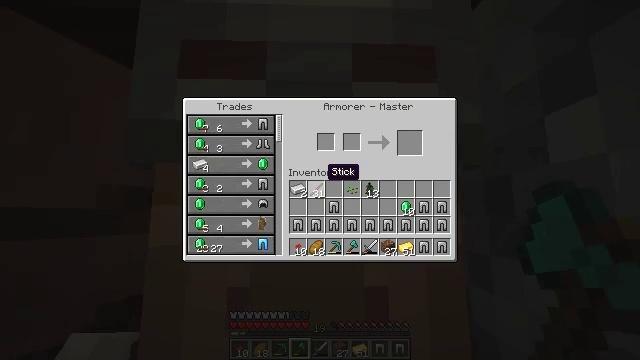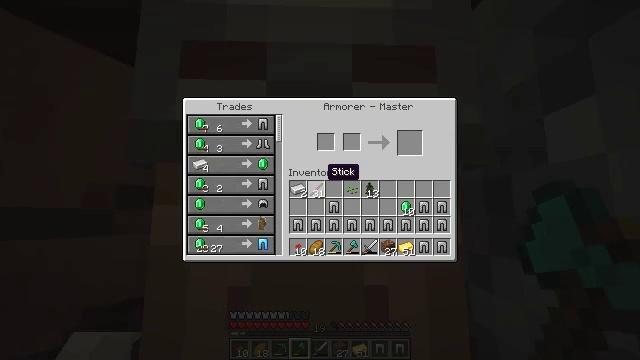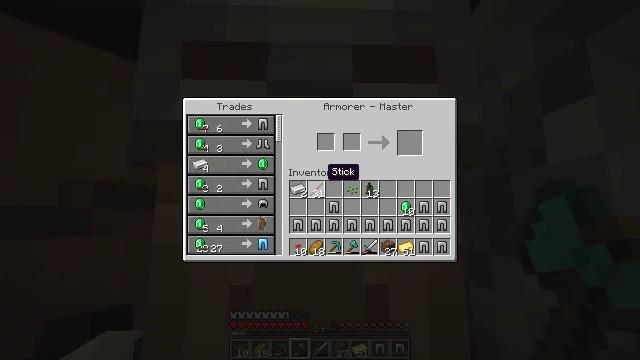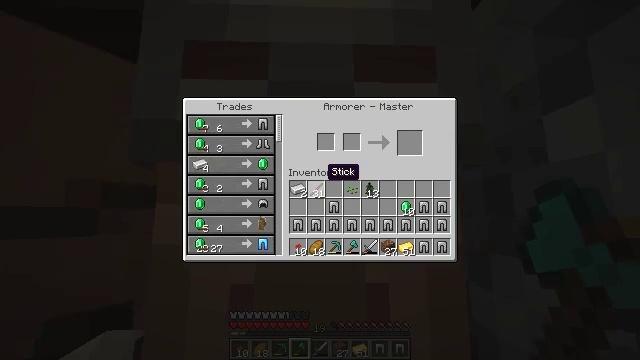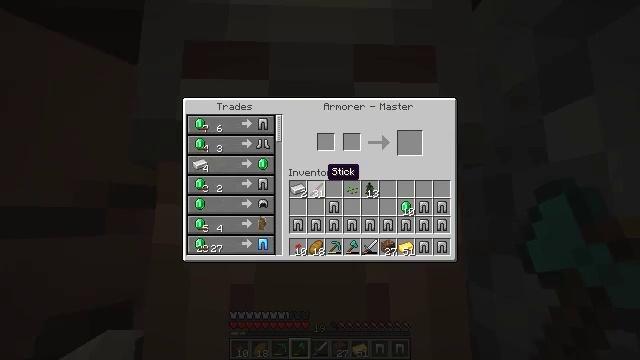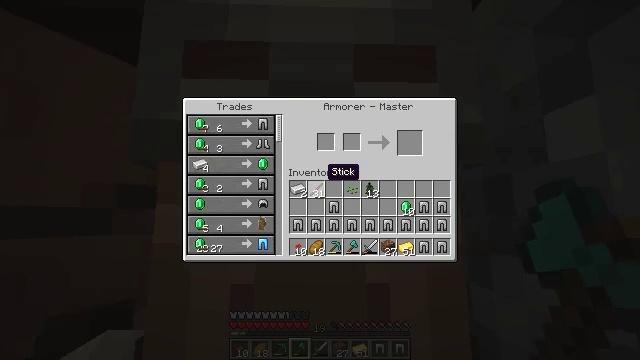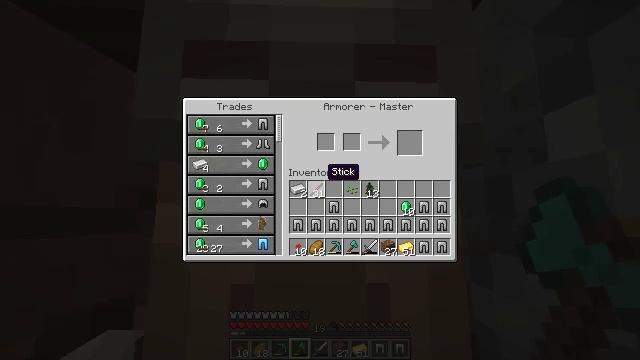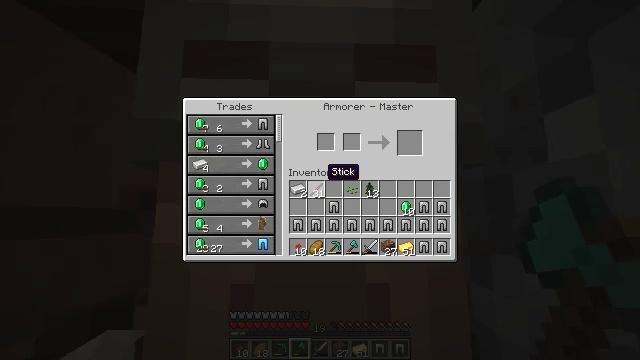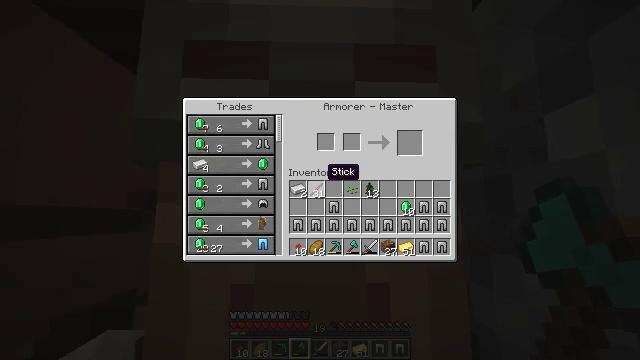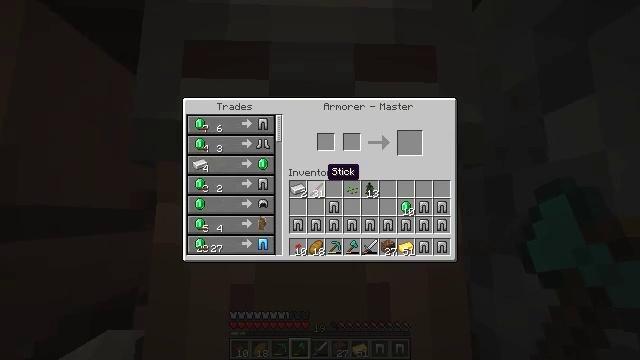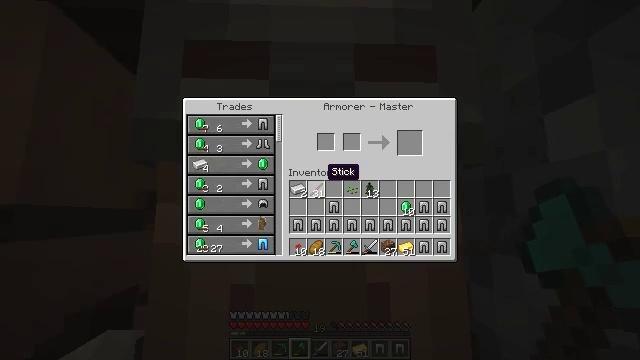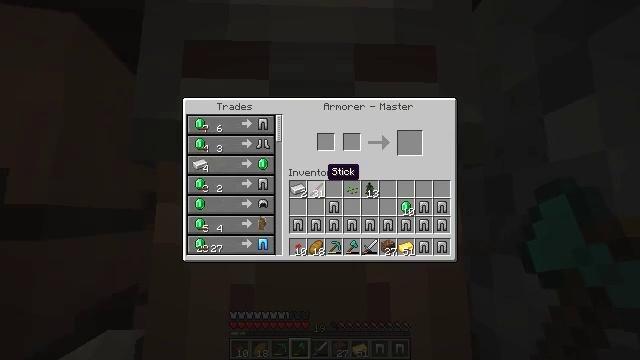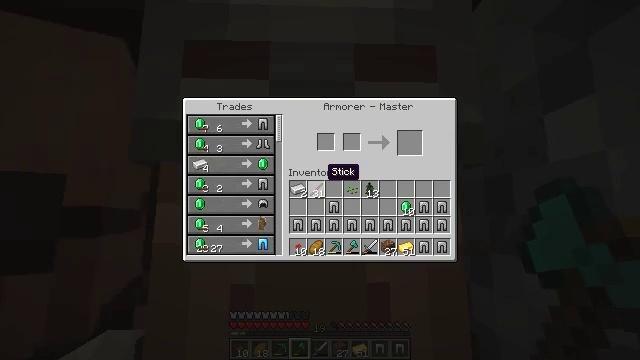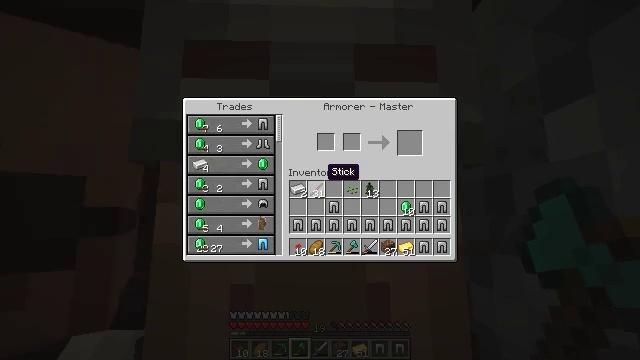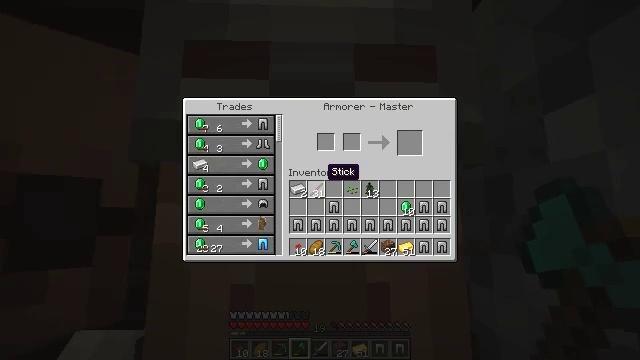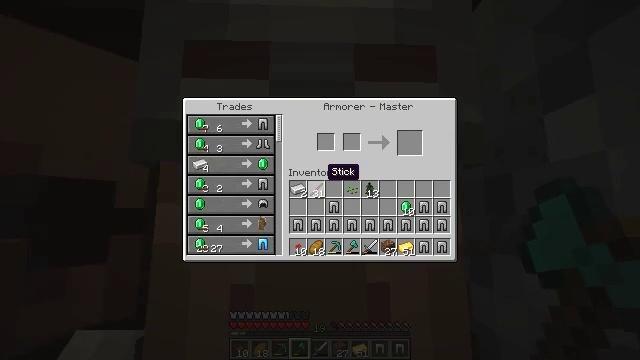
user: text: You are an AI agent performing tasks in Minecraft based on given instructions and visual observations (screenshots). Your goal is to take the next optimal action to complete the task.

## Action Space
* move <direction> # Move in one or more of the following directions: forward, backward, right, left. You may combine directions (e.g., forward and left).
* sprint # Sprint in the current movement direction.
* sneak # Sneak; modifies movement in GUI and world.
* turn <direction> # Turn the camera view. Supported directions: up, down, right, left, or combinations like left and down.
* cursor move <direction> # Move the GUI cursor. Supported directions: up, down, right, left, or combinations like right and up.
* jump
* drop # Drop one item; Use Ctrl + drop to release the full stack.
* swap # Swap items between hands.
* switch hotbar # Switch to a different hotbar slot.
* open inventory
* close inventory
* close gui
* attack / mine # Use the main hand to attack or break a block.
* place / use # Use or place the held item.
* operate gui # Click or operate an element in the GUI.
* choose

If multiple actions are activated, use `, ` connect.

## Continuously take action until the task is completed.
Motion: motion action
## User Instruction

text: Craft a pair of chainmail leggings in the crafting table.
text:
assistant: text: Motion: no_op
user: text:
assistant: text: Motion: no_op
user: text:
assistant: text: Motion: no_op
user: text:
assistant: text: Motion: no_op
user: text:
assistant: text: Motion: no_op
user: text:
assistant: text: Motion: no_op
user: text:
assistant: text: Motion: no_op
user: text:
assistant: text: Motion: no_op
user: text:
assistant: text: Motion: no_op
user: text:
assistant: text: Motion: no_op
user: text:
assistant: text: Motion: no_op
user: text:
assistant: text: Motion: no_op
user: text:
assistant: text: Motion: no_op
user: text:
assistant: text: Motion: no_op
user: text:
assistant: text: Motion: no_op
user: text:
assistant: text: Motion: no_op
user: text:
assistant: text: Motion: no_op
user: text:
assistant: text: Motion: no_op
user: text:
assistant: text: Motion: no_op
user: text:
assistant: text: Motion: no_op
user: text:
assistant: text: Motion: no_op
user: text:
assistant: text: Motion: close gui
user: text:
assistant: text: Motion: no_op
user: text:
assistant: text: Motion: no_op
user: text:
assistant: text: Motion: no_op
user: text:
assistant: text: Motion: turn left and down
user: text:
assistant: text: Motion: turn left and down
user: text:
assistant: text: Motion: turn left and down
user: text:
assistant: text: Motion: turn left
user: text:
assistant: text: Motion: turn left